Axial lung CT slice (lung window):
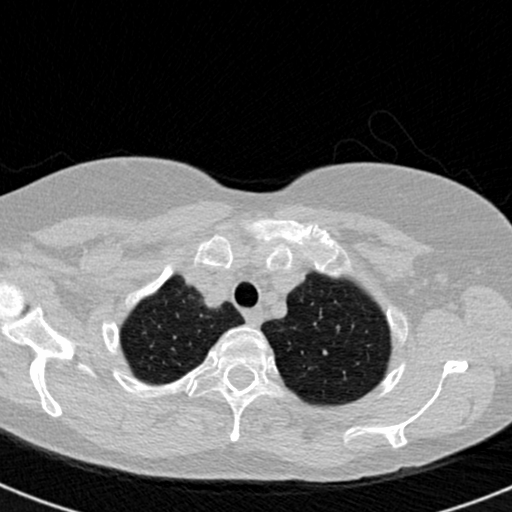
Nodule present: no